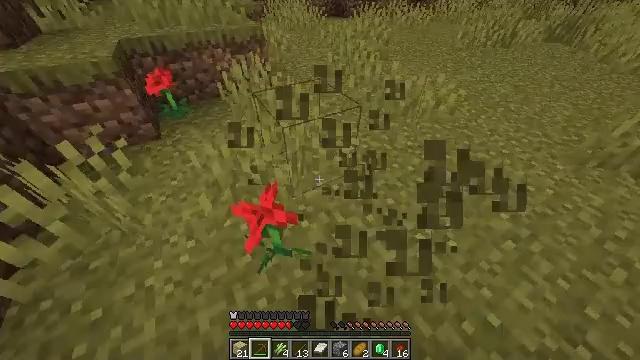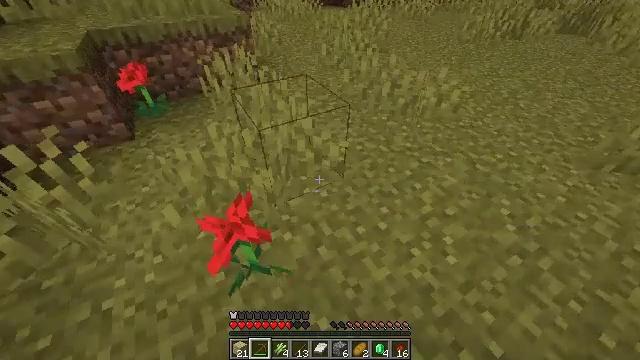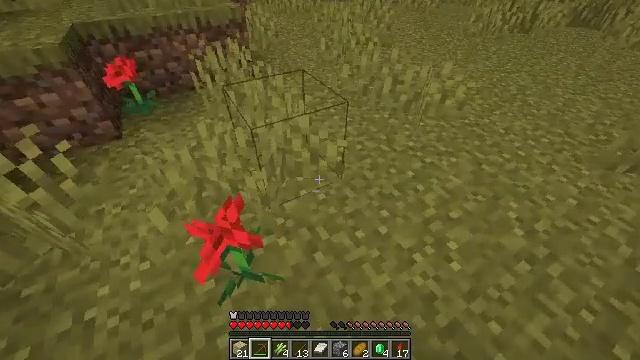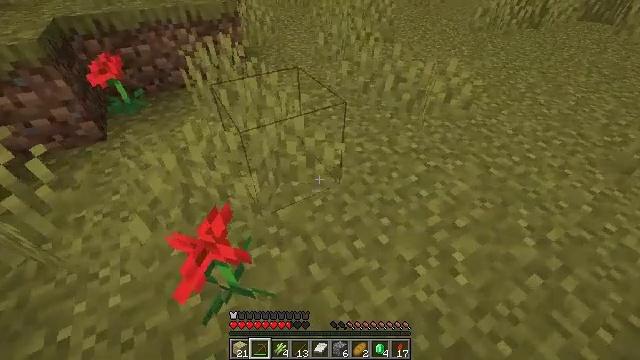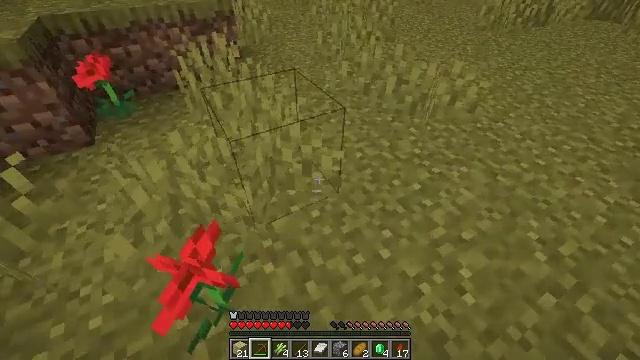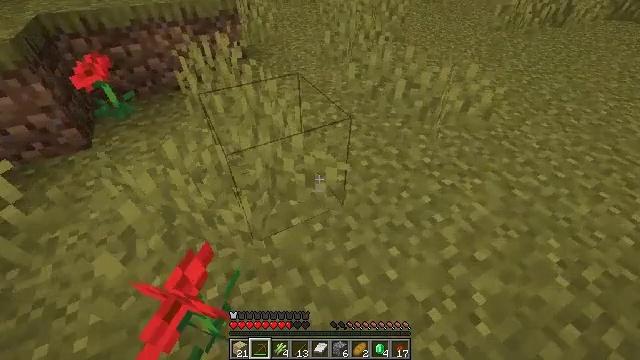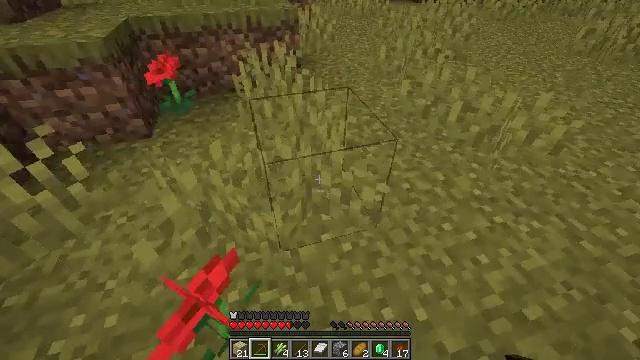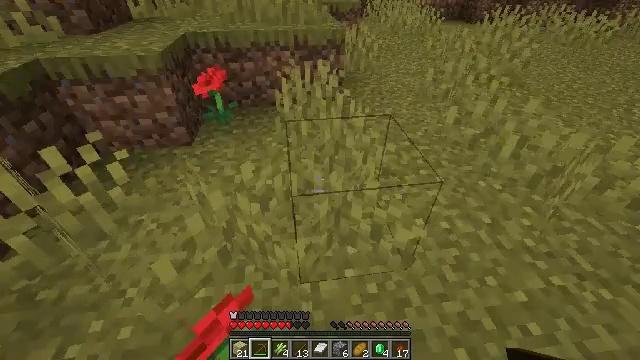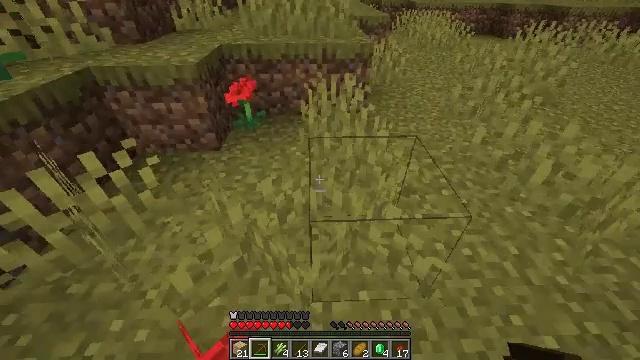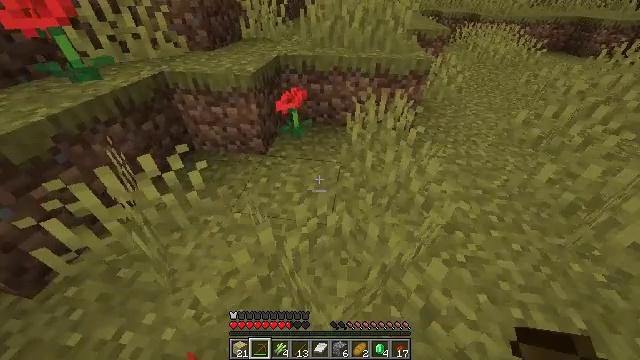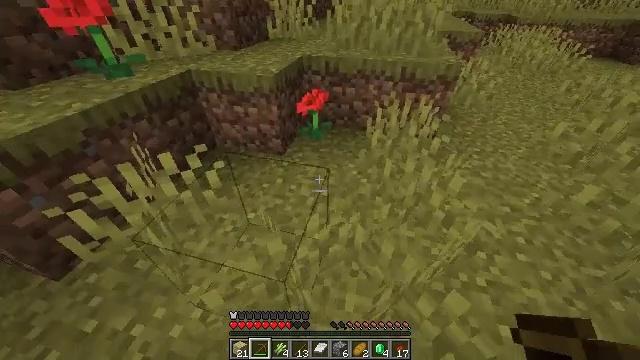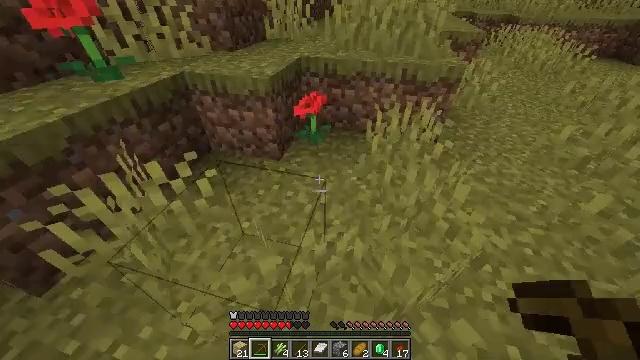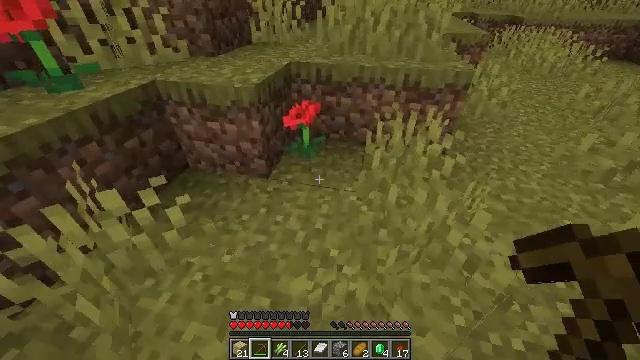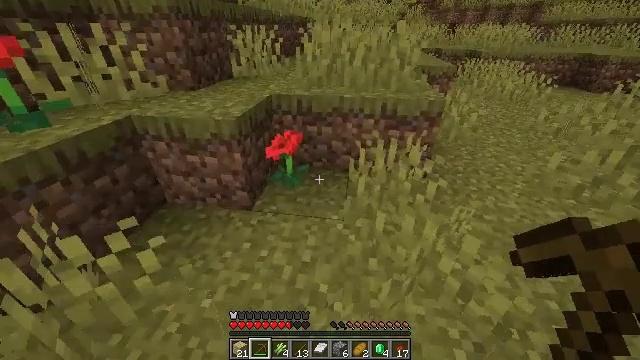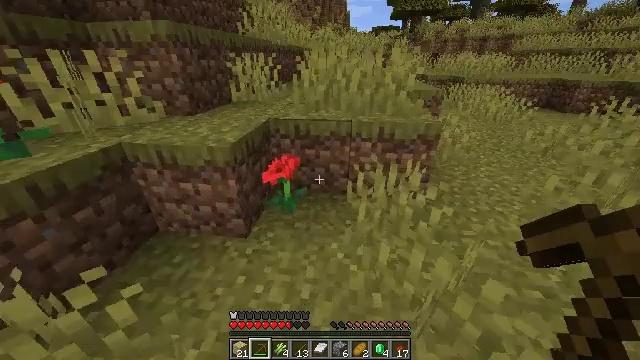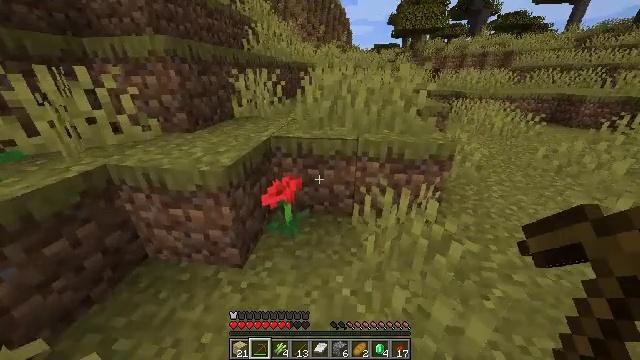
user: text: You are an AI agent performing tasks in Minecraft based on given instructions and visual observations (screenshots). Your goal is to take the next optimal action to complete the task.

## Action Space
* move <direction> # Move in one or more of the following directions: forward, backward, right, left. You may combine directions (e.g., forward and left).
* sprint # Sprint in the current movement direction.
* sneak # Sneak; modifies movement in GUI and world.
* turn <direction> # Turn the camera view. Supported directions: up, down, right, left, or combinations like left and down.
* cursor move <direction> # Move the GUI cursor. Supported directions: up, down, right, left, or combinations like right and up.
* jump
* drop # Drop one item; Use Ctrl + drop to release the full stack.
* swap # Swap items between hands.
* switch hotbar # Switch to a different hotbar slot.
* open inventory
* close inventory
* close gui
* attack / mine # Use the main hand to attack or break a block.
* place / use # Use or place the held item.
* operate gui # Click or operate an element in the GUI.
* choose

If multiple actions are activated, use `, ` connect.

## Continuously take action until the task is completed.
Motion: motion action
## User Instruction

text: Mine the poppy flower.
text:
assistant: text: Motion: no_op
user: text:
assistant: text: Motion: no_op
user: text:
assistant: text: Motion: move forward
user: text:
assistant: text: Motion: move forward
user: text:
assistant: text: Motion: turn left
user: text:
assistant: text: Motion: turn left and up
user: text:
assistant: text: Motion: move forward, turn left and up
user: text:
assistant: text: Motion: move forward, turn left
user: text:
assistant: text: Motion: move forward, turn left
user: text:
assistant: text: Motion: turn left
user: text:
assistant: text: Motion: no_op
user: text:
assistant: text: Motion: move forward, turn right and up
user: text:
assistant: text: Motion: move forward, turn right and up
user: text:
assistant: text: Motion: move forward, turn right and up
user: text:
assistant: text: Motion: move forward, turn up
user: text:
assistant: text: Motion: move forward, turn up
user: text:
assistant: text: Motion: move forward
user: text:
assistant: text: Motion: move forward, turn left
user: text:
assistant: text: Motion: move forward, turn left and down
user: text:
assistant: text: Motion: move forward, turn left and down, attack / mine
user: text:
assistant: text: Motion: turn right and down, attack / mine
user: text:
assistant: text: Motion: turn down
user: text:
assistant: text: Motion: no_op
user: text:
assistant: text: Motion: move forward
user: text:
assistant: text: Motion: move forward, turn left and down
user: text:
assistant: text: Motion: no_op